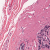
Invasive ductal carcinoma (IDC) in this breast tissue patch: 0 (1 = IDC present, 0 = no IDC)